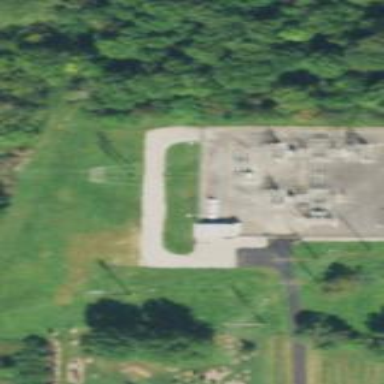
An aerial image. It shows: Transmission substation.